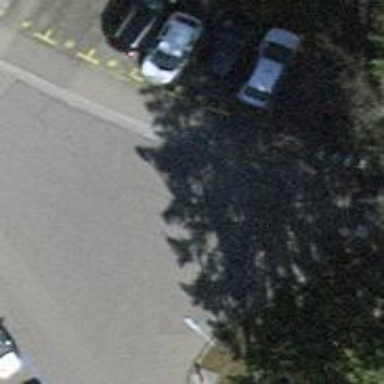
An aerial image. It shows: Asphalt sidewalk.